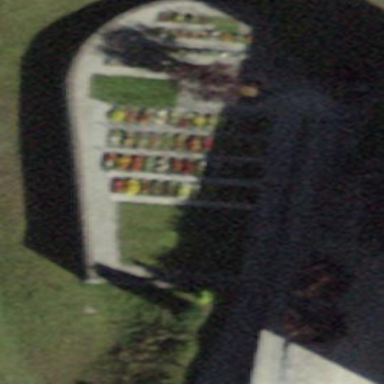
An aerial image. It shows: Cemetery.